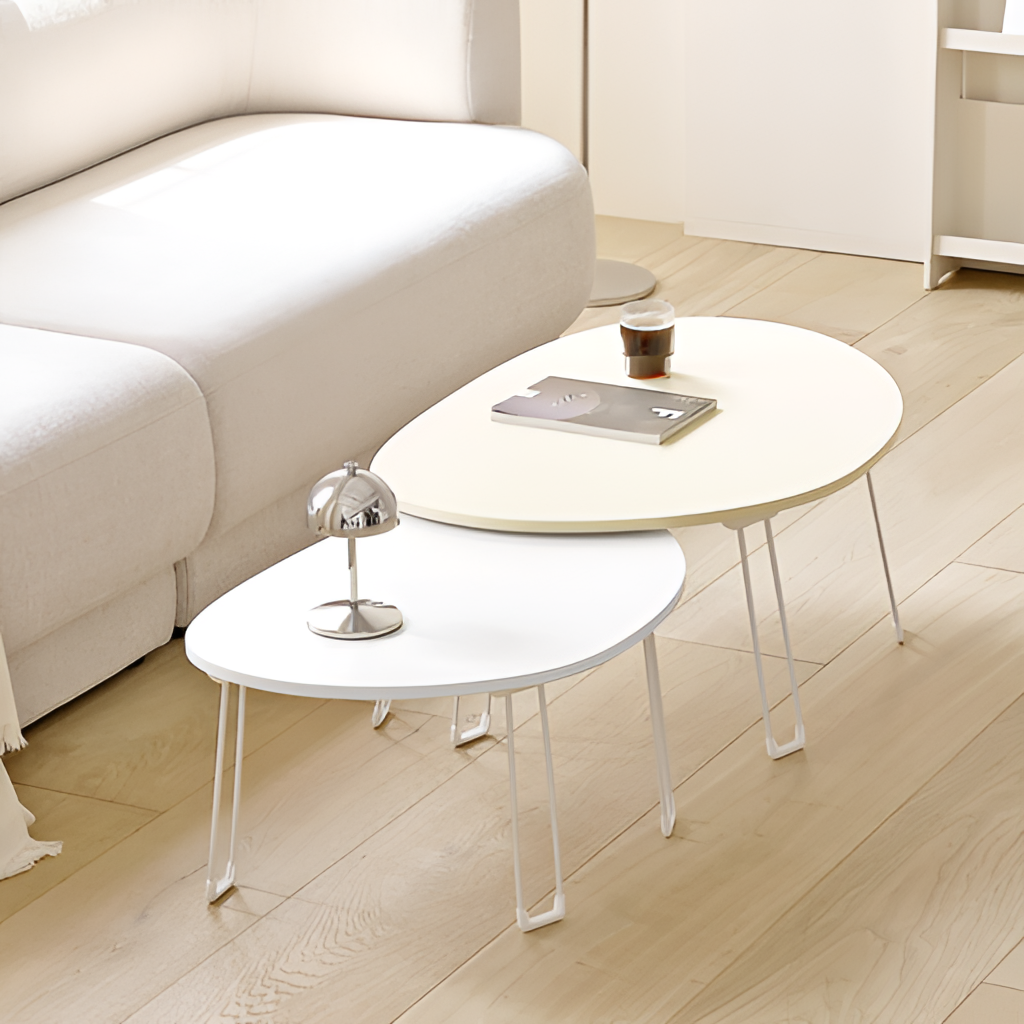
metal coffee table, living room, paint wallpaper, with solid pattern, blonde wood flooring, with plank pattern, minimalist